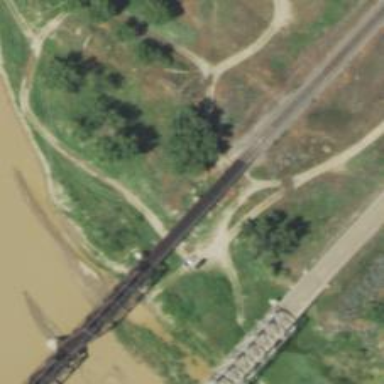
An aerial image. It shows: Viaduct railway bridge.